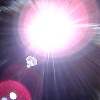
Label: sunburn